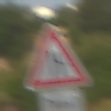
Verkehrszeichen: EinseitigVerengteFahrbahnRechts
Zusatzzeichen unten: LaengeEinerStrecke1
Umgebung: Outdoor, Suburban
Tageszeit: SunriseSunset
Wetter: PartlyCloudy
Licht: Natural
Jahreszeit: NotSpecified
Kontrast: HighContrast